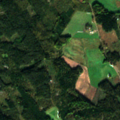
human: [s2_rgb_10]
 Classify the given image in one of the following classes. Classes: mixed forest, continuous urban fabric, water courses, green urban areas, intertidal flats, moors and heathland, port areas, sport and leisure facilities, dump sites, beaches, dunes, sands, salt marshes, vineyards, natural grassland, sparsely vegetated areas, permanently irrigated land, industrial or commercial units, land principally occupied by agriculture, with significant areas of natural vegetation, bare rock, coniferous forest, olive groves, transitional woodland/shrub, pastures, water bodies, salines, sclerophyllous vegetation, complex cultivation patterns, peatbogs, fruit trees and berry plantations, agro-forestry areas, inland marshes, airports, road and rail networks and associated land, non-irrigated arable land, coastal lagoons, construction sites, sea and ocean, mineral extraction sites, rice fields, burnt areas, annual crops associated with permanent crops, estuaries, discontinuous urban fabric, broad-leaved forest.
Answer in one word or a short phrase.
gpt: non-irrigated arable land, coniferous forest, mixed forest